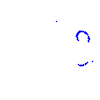
Particle: proton